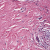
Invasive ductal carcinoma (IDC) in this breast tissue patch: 1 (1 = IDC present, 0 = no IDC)